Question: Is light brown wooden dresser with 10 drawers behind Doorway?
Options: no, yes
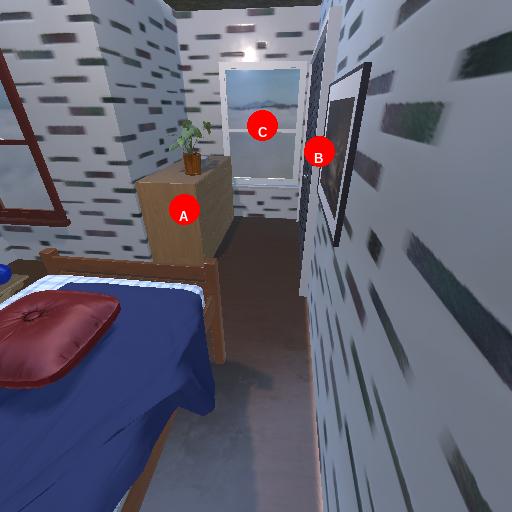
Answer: no